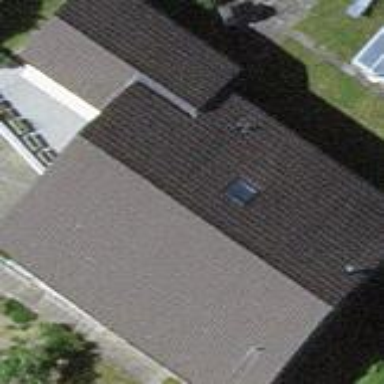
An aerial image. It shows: Simple house.